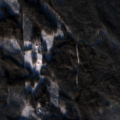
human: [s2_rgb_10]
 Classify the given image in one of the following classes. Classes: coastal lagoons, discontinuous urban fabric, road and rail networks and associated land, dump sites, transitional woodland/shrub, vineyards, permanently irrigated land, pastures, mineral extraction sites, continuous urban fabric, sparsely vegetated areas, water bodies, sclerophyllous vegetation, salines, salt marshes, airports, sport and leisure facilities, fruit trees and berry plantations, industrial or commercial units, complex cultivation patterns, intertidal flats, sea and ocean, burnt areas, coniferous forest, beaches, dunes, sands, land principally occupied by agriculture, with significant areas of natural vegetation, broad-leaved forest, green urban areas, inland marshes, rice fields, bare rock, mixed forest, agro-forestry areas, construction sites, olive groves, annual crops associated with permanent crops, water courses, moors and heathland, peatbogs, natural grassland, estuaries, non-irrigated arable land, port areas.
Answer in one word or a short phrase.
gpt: coniferous forest, mixed forest